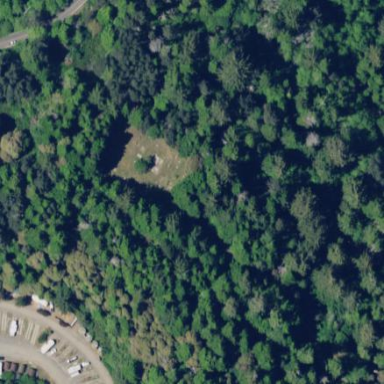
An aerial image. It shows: Cemetery.